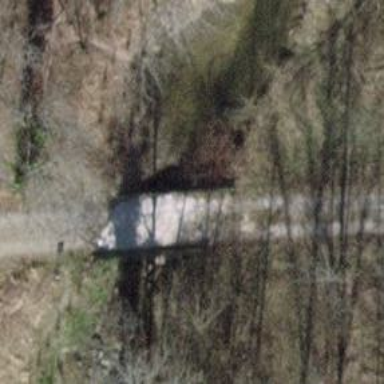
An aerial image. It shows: Concrete bridge over grade1 track.